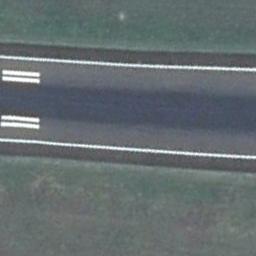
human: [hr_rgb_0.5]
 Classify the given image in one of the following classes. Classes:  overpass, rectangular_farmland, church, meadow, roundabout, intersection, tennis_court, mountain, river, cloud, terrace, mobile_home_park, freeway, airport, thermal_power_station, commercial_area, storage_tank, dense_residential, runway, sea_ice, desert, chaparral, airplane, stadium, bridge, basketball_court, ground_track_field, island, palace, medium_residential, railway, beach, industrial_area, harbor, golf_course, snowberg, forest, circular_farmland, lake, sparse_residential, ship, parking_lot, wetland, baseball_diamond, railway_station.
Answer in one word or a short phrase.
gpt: runway